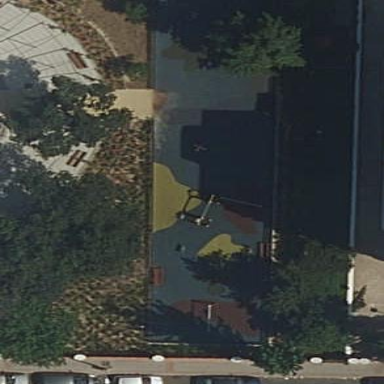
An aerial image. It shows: Playground area for leisure land.